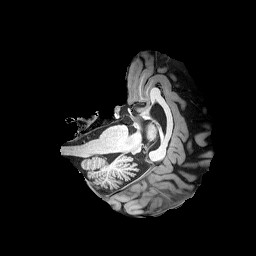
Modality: T1w
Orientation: axial
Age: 56
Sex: female
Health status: healthy